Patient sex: M
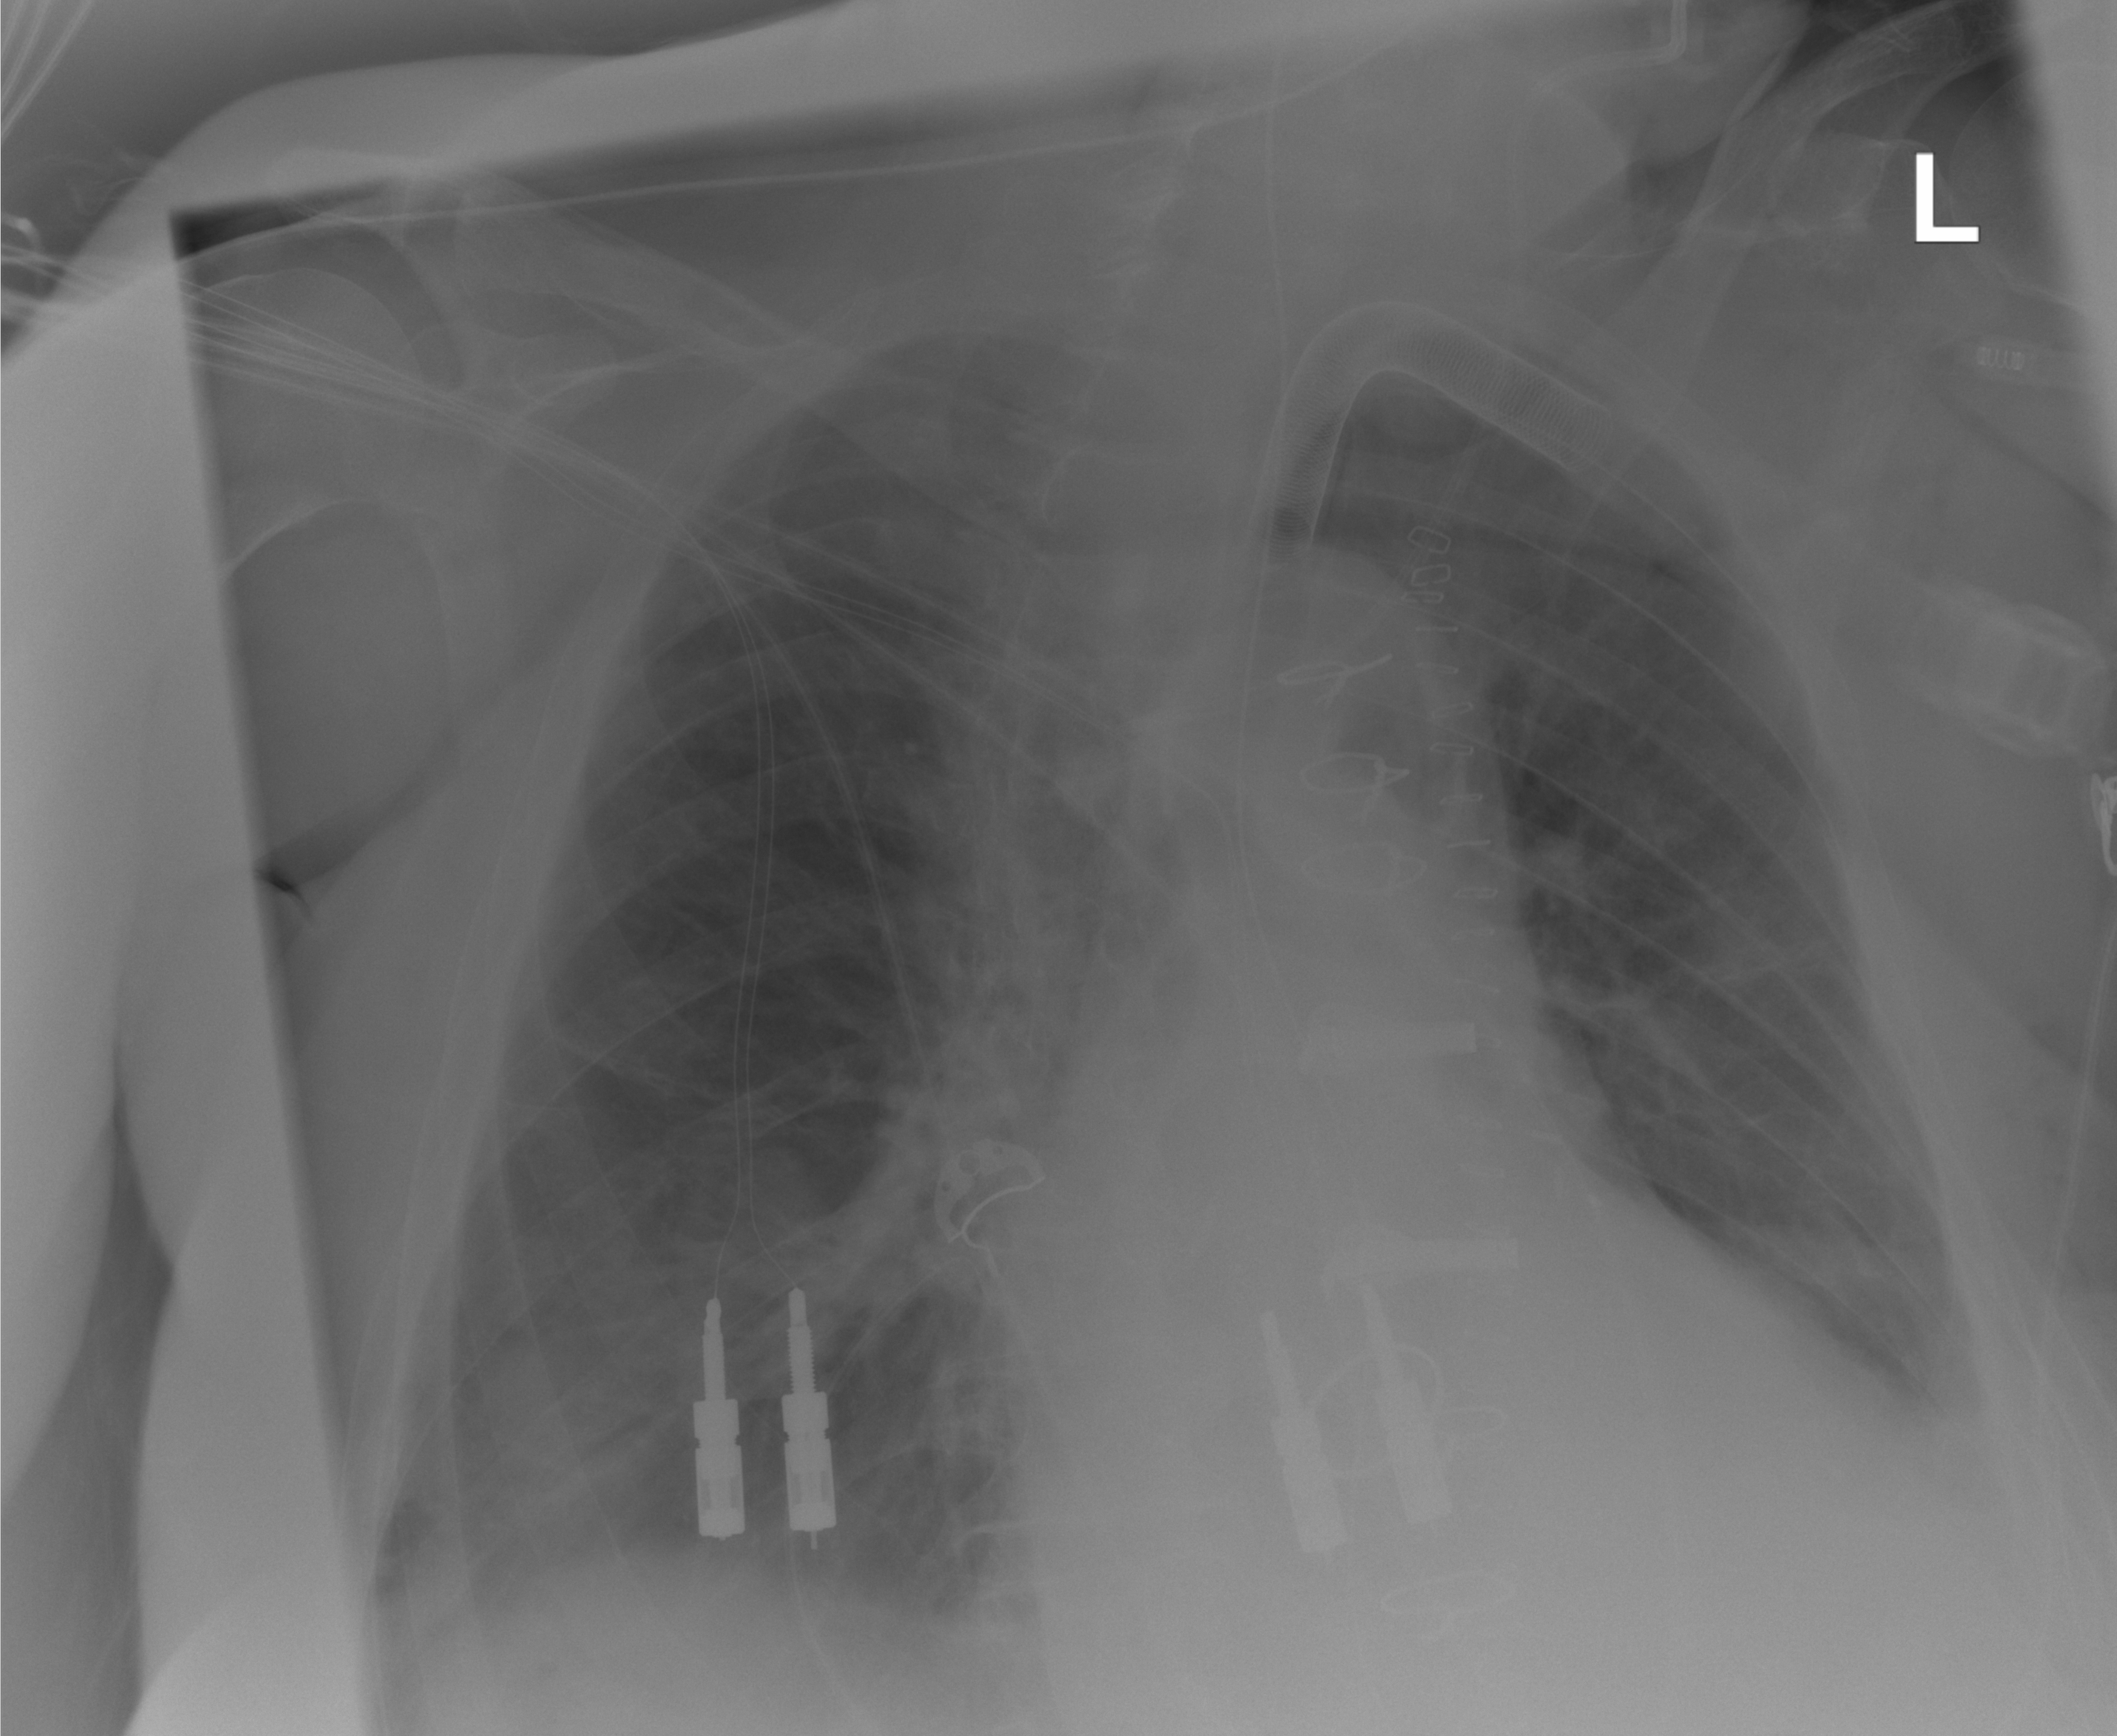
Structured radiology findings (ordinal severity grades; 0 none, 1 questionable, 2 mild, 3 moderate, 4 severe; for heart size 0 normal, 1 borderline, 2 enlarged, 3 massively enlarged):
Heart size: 0
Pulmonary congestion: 1
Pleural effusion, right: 2
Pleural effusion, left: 2
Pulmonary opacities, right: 2
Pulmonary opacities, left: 0
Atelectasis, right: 2
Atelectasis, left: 2